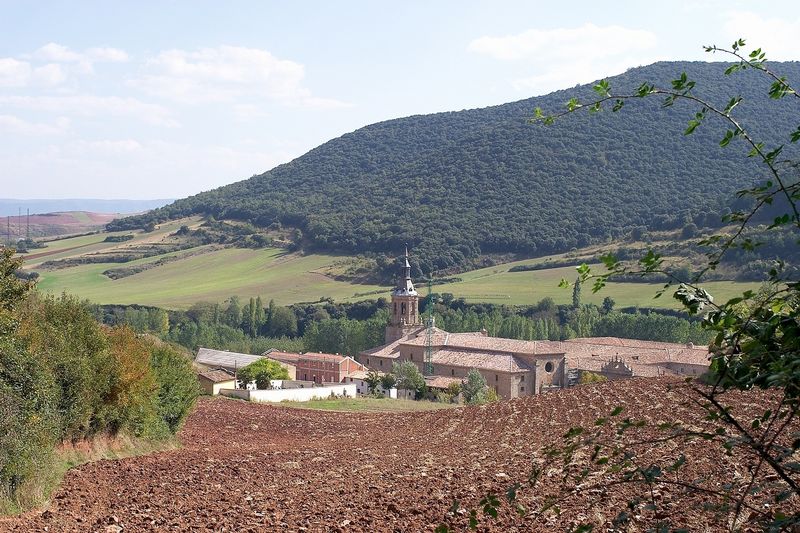
Titel: S. Domingo de Silos
Standort: Burgos (EU - E)
Schlagwörter: baum, berg, blau, blätter, himmel, meer, wasser, weiß, wolken, bäume, grün, kirchturm, landschaft, äste, braun, vordergrund, dach, gebäude, gras, haus, wiese, ast, erde, feld, felder, ferne, häuser, hügel, natur, strauch, büsche, kirche, sträucher, wiesen, blatt, tal, wald, turm, vorbau, garten, italien, acker, berge, dorf, dächer, aue, farbe, backstein, foto, fotografie, kloster, landwirtschaft, umgebung, graas, gepflügt, dorft